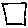
Label: square